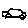
Label: car